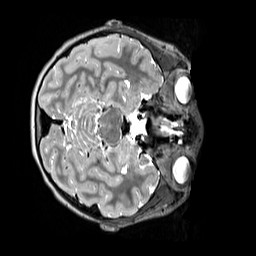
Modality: T2w
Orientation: axial
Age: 9
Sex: female
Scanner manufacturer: siemens
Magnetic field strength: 3 T
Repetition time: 3.2 s
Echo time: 0.408 s